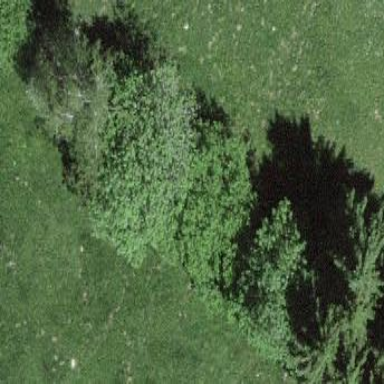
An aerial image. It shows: Beautiful woodland area.